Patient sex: M
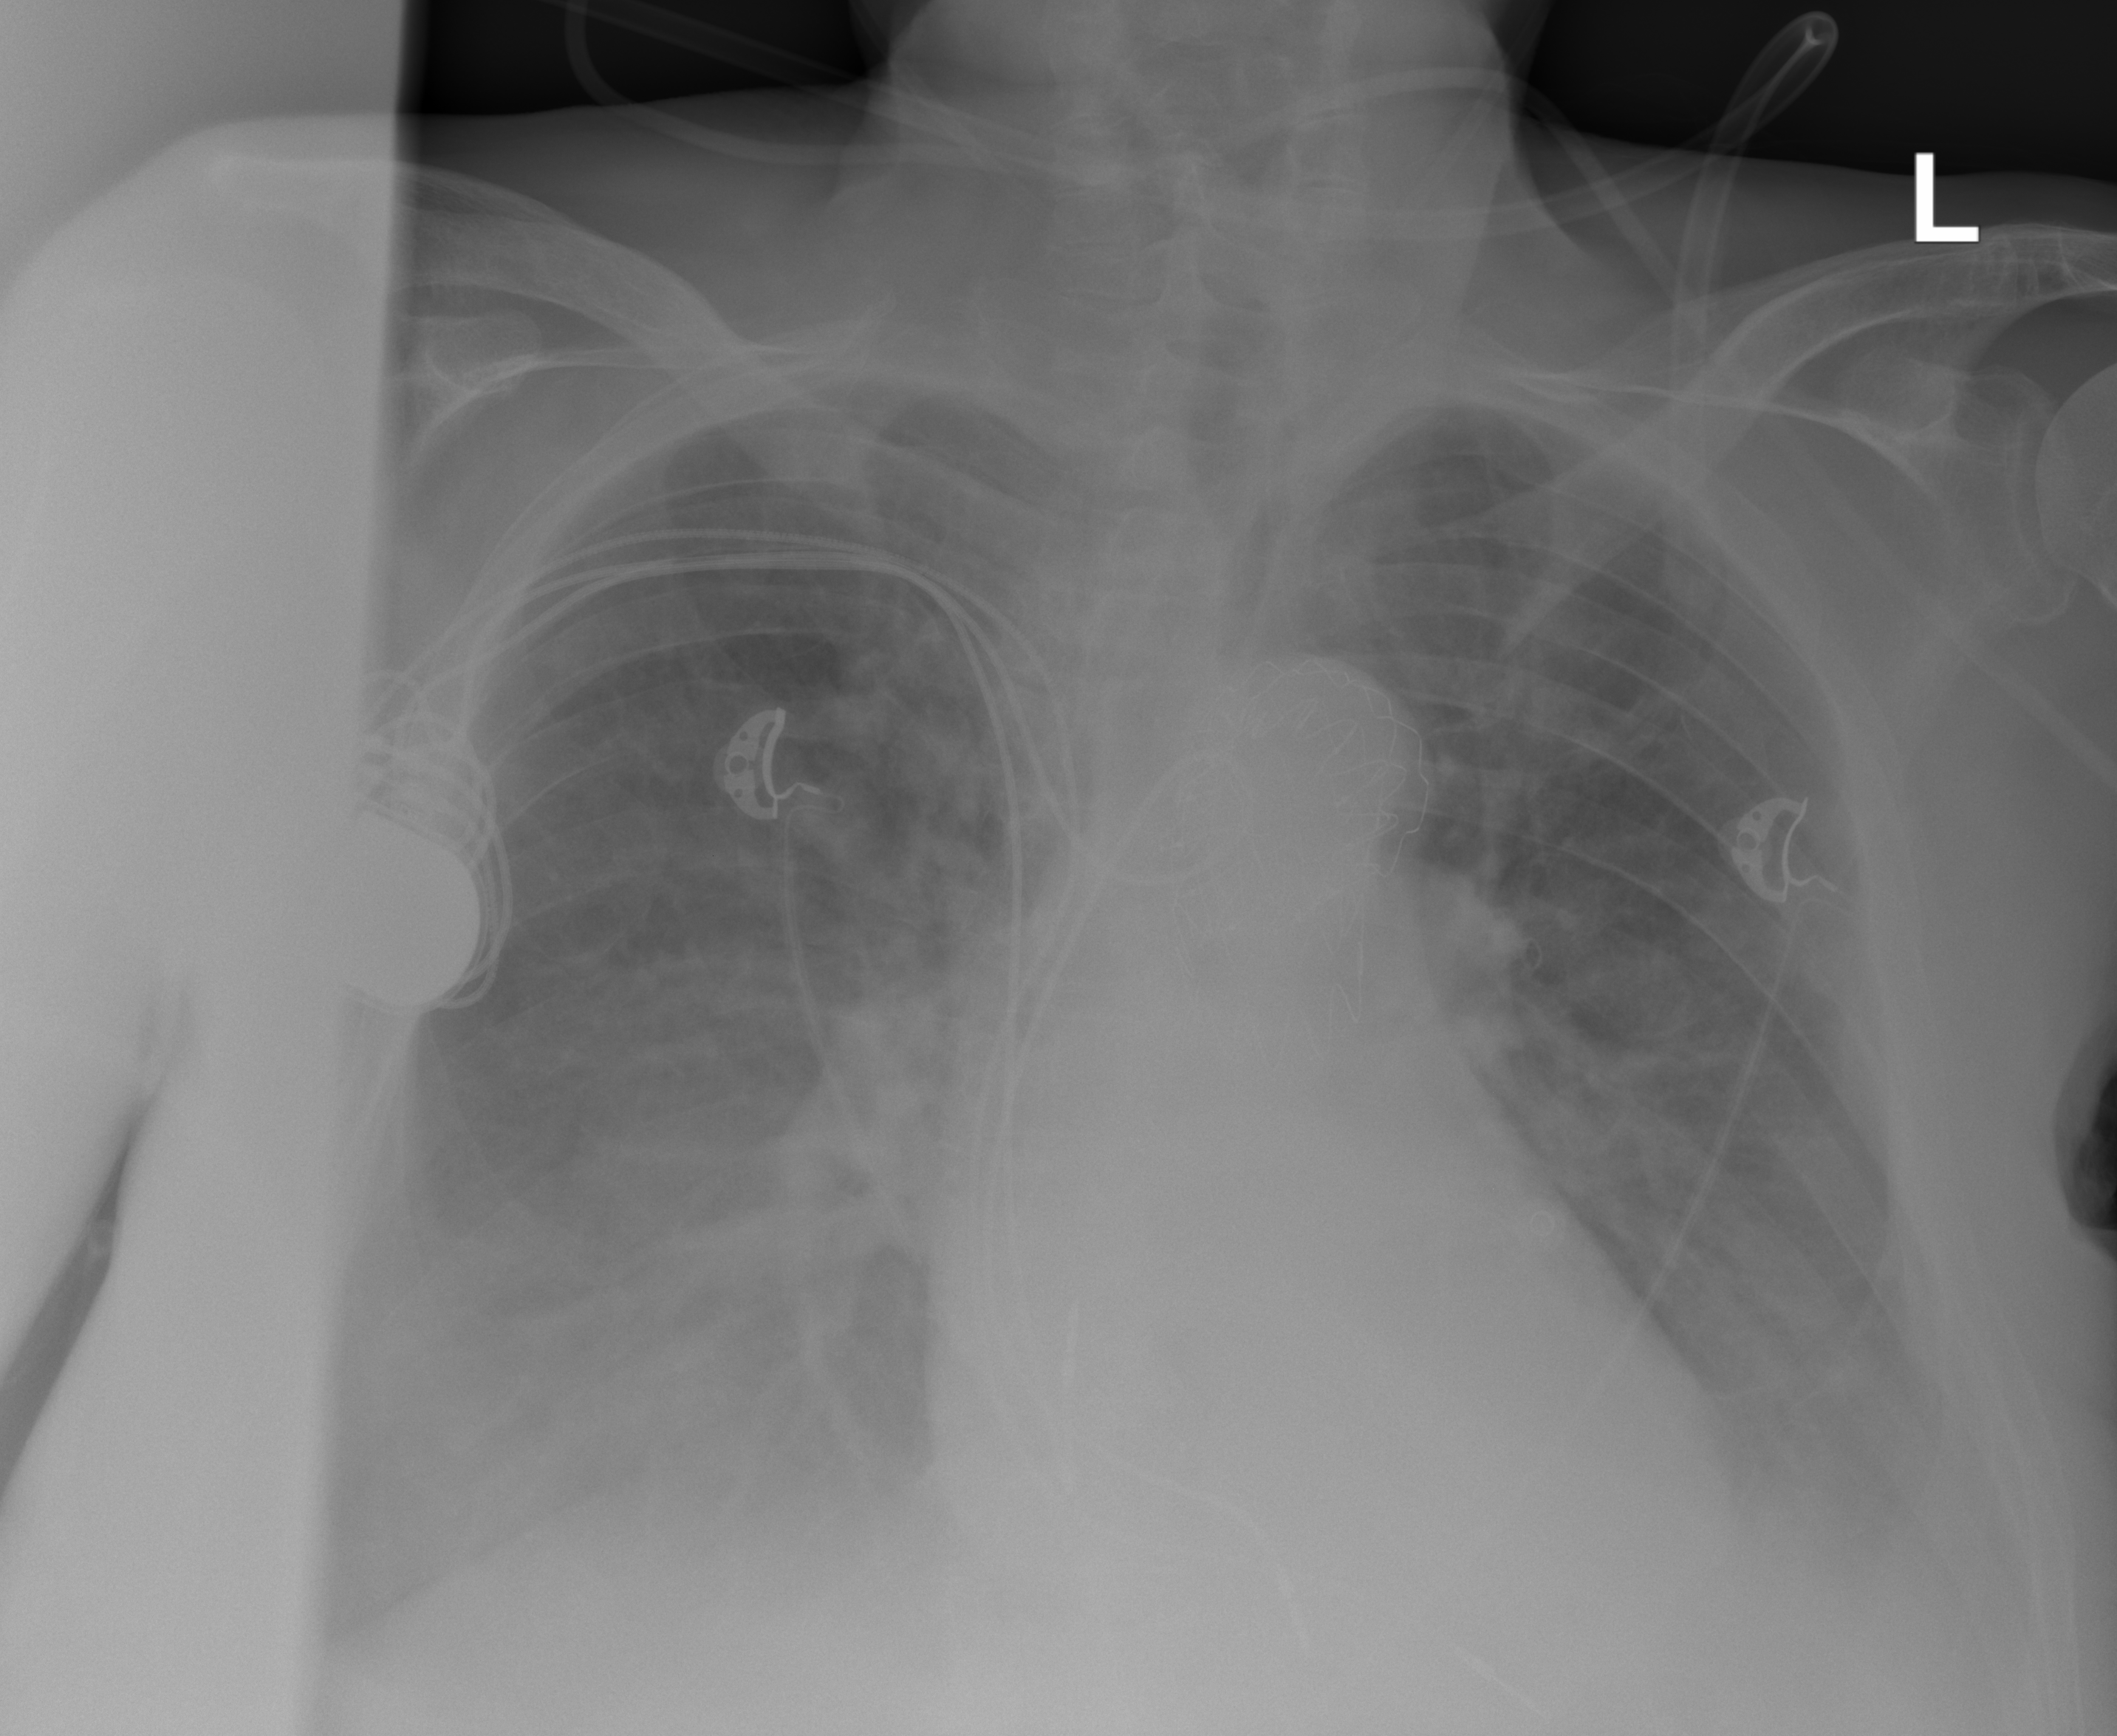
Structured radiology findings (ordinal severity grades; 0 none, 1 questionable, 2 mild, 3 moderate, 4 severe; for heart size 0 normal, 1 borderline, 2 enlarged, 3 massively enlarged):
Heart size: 0
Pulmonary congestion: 1
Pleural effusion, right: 1
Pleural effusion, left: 1
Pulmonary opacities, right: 0
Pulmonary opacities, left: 0
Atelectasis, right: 1
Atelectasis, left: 1